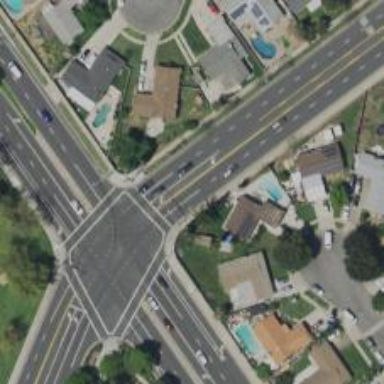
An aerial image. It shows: Marked crossing on the road.